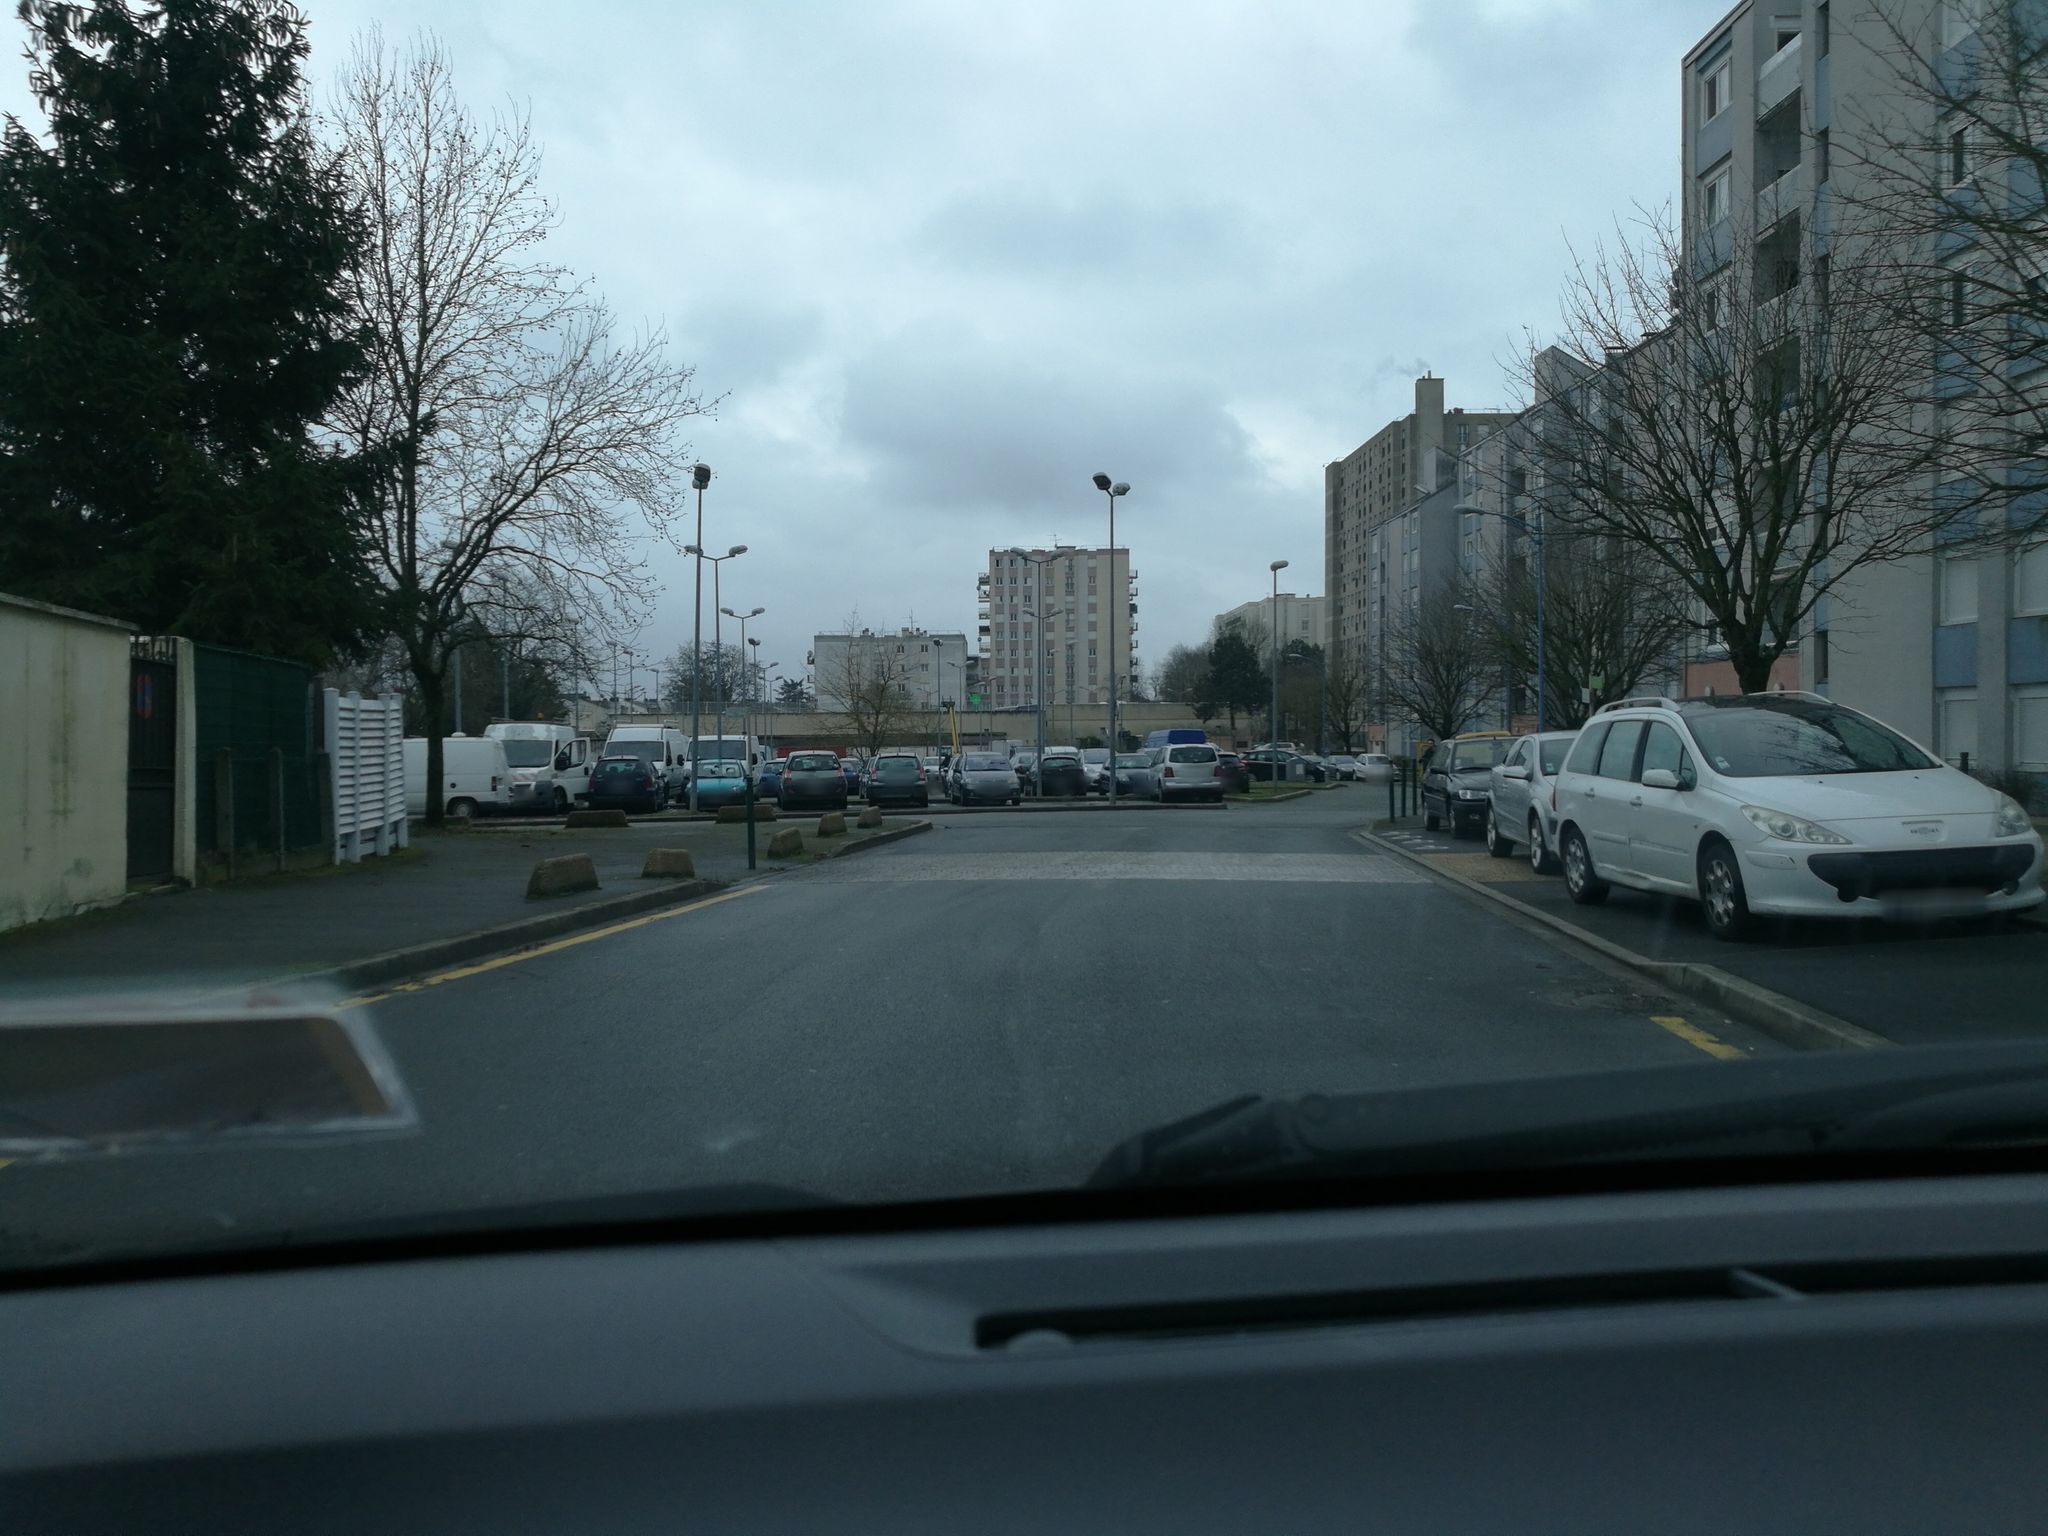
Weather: snowy
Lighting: day
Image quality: good
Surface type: driving surface
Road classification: residential
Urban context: urban centre
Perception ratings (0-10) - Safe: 2.82, Lively: 6.82, Beautiful: 5.48, Boring: 1.85, Depressing: 4.64, Wealthy: 2.48